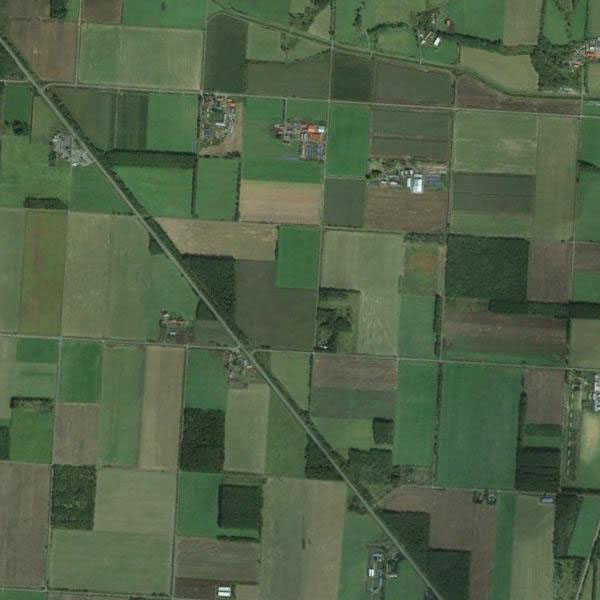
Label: Farmland